Question: I have recently moved our TFS 2010 server to new server, I'm trying to create a backup plan but TFS tells me that A backup plan already exists for this Tfs configuration.

How can I overwright the existing backup plan?
Any Ideas?
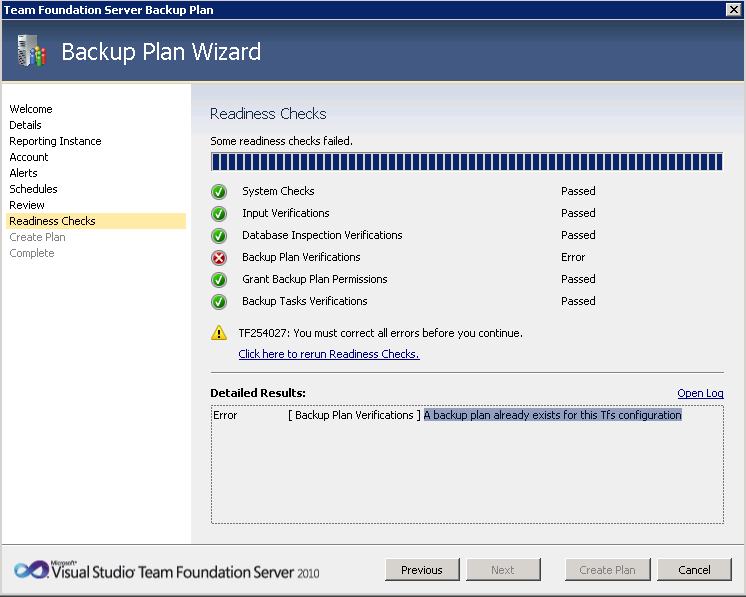
Answer: This is an intresting one. The tool has a feature to prevent multiple backup plans from being created for the same TFS databases (because they might interfere). It works by setting an extended attribute in the TFS Configuration SQL database (called TFS_BACKUP_PLAN_CONTROLLER) that identifies a configured backup plan. You can't configure another backup plan from a different machine. To do it, you will need to delete this extended attribute using SQL Server Management Studio.
You can use the following command to delete the attribute by,
'''
Use Tfs_Configuration
'''
EXEC sp_dropextendedproperty @name = 'TFS_BACKUP_PLAN_CONTROLLER'
HTH.
Cheers, Tarun